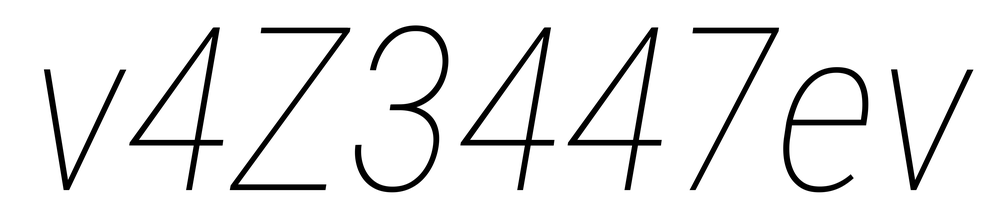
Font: Roboto-Italic_Condensed_Thin_Italic